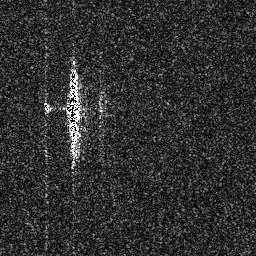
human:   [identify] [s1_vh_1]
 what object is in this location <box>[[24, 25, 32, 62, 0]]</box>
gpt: <ref>1 large ship at the left</ref>